Field crop: maize
Growth stage: 2
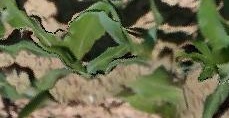
Species: maize